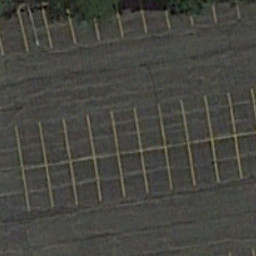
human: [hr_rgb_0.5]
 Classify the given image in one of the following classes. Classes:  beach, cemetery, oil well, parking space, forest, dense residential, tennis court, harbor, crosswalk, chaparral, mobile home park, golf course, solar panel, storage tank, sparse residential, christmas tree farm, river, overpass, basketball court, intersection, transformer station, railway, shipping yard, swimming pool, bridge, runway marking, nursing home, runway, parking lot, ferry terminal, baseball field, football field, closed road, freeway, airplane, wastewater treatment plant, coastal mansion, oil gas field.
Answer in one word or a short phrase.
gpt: parking space